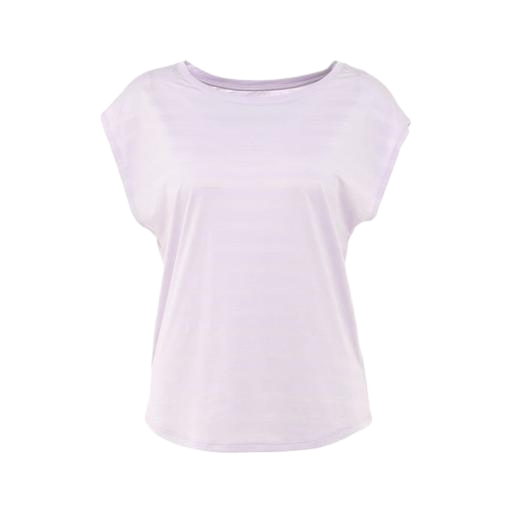
cap-sleeve tee, cap-sleeved tee, women's cool tee, white background